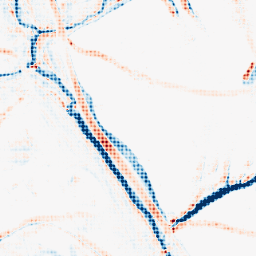
Category: morphological
Decomposition family: morphological_square
Decomposition parameters: operation: average
size: 10
Upsampling method: sinc_blackman
Upsampling parameters: scale: 8
kernel_size: 8
Upsampling scale: 8